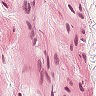
Metastatic tissue present: no